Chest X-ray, AP view. Patient: 65 years old, sex M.
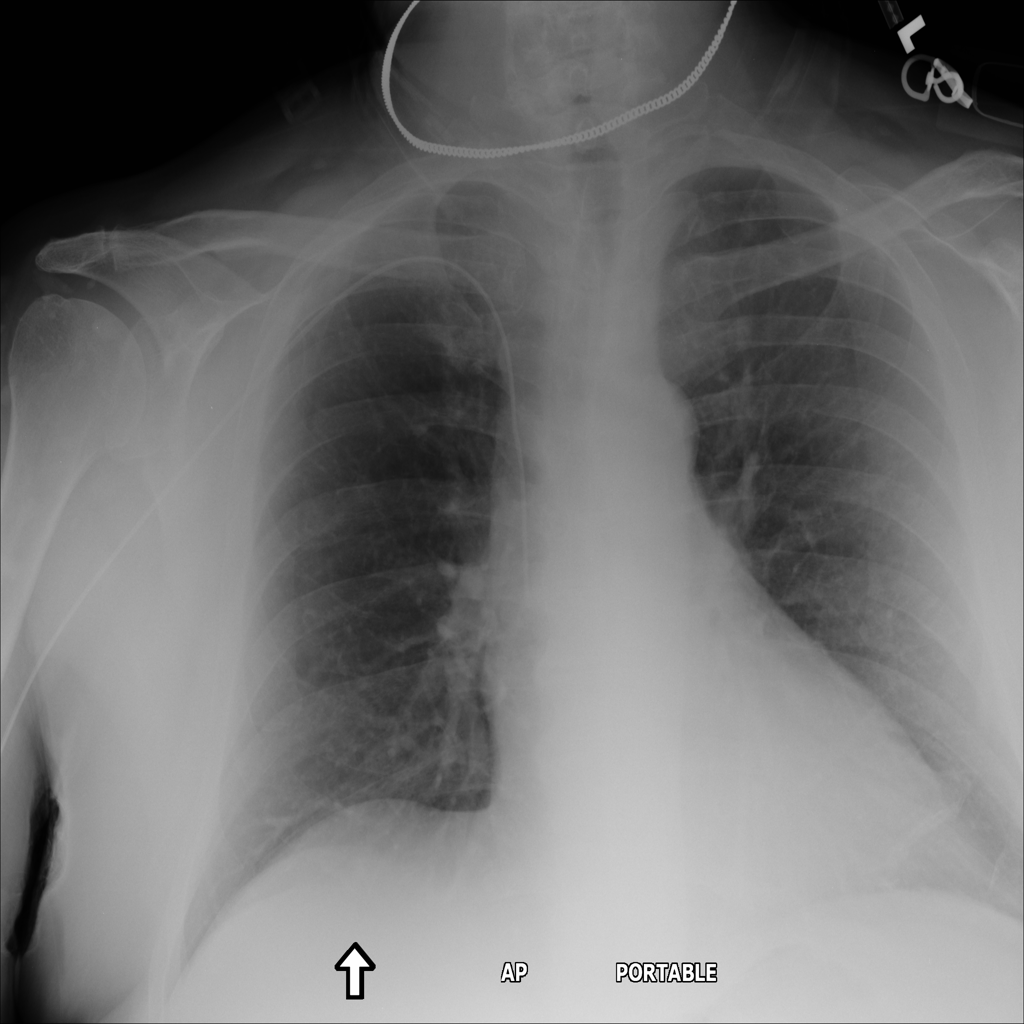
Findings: No Finding